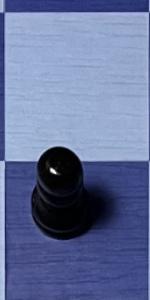
Label: Pawn_Black